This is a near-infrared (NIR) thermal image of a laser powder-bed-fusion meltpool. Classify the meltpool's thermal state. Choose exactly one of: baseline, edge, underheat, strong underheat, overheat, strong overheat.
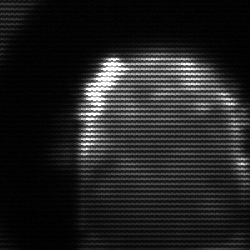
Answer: baseline